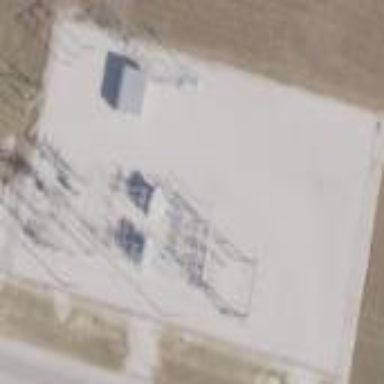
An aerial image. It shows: Power substation.